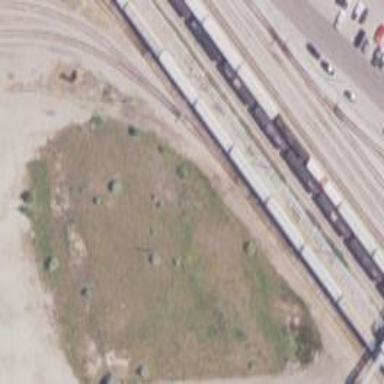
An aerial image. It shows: Rail spur service.